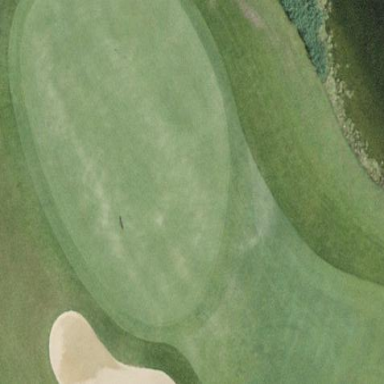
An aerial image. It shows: Golf green.